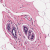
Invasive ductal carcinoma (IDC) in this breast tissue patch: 0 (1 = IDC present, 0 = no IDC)